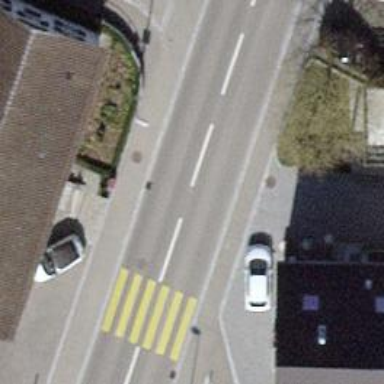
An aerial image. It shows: Sidewalk along the footway.